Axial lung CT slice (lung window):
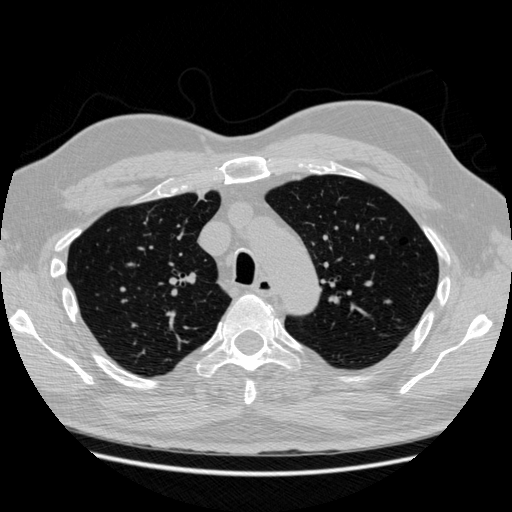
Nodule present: no